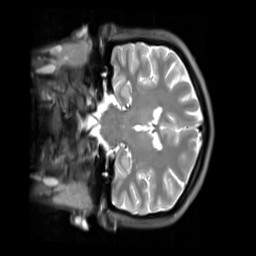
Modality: PDw
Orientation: coronal
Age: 22
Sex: female
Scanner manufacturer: siemens
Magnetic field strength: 3 T
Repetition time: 11.88 s
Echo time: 0.014 s